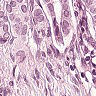
Metastatic tissue present: yes